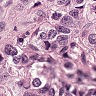
Metastatic tissue present: yes